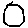
Label: hexagon